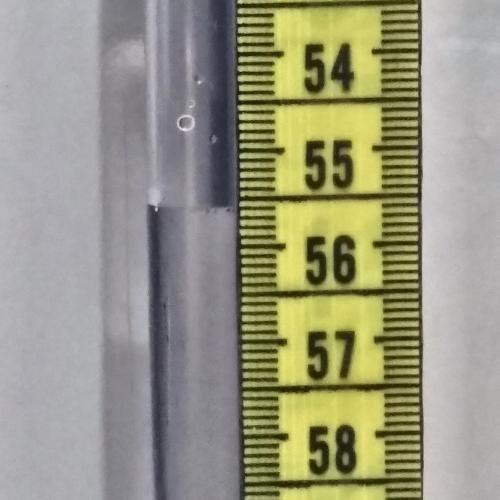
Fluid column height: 55.6 cm